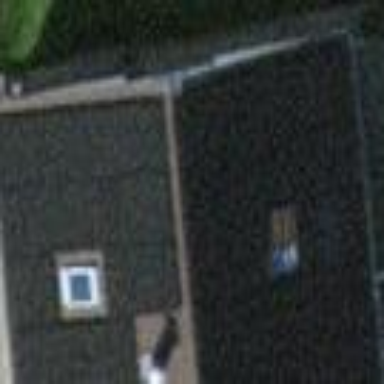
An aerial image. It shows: Semi-detached house with gabled roof.